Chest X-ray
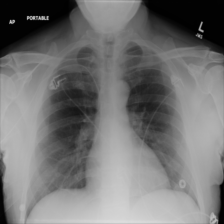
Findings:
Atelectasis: negative
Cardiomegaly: negative
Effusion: negative
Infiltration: negative
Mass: negative
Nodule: negative
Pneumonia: negative
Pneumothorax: negative
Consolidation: negative
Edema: negative
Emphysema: negative
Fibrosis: negative
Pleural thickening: negative
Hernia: negative